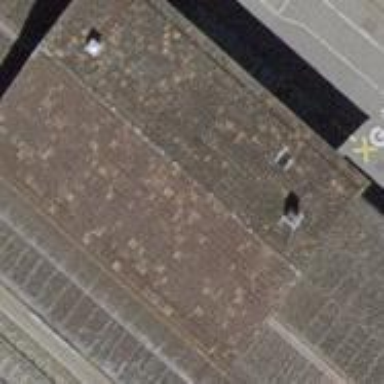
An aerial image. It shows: Train station building.